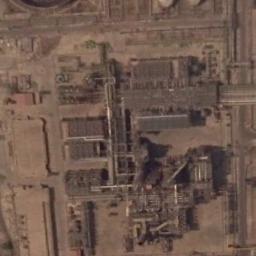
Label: thermal_power_station